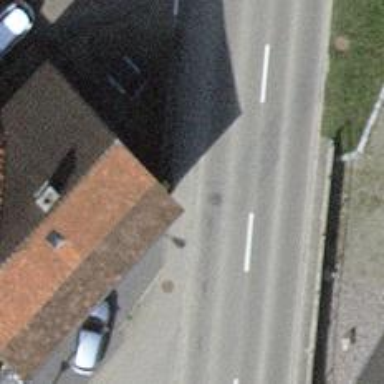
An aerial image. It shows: Post box is visible.